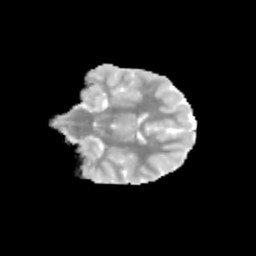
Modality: MD
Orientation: coronal
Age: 11
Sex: female
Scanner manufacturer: siemens
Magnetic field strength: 3 T
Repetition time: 3.8 s
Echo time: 0.07 s